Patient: sex M, age 53
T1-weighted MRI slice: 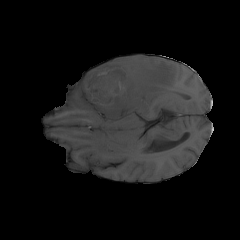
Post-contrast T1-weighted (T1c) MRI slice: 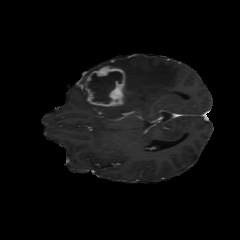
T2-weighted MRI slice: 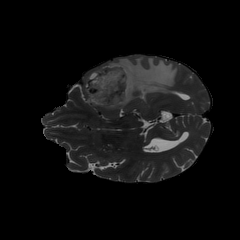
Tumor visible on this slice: yes
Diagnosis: Glioblastoma, IDH-wildtype
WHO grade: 4